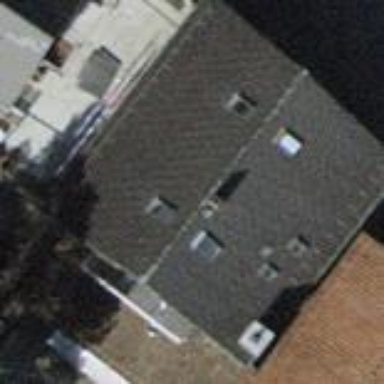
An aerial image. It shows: Gabled building.